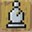
Piece: wB